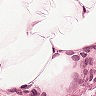
Metastatic tissue present: no